Question: I'm working with the "typeahead" plugin from Bootstrap.
I load the data with ajax like this:
'''
$.ajax({
type: "POST",
url: "/library/autocomplete",
dataType: 'json',
success: function(data) {
$('#autocomplete').typeahead({source: data})
},
error: function(data){
console.log( "Data is: " + data);
},
onComplete: function(){
}
});
'''
The autocompleteAction:
'''
public function autocompleteAction()
{
// disable view and layout
$this->_helper->layout()->disableLayout();
$this->_helper->viewRenderer->setNoRender(true);
$values = array();
$usernames = UserQuery::create()->find();
$usernames = $usernames->toArray();
$organizations = OrganizationQuery::create()->find();
$organizations = $organizations->toArray();
foreach($organizations as $organization){
array_push($values, $organization["Name"]);
}
foreach($usernames as $username){
array_push($values, $username["Username"]);
}
echo $this->_helper->json($values);
exit;
}
'''
As you can see I load usernames AND organizations from the database so you can add both of them.
Now when I type in the textbox I see hints from organizations and usernames. Is there a way to add a title and show the organizations under "Organization Title" and usernames under "Usernames Title".
An image for clarifcation:

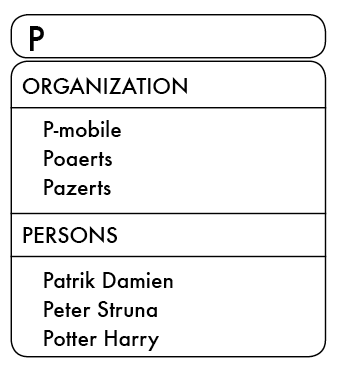
Answer: Found a solution. Example can be found here : <URL>
Check example "NBA and NHL Teams" on the page!